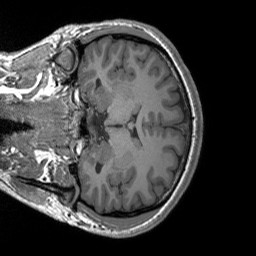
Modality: T1w
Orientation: coronal